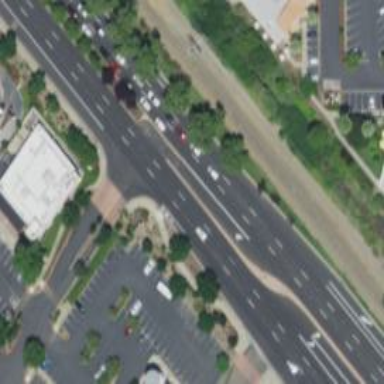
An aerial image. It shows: Primary link road with asphalt surface.